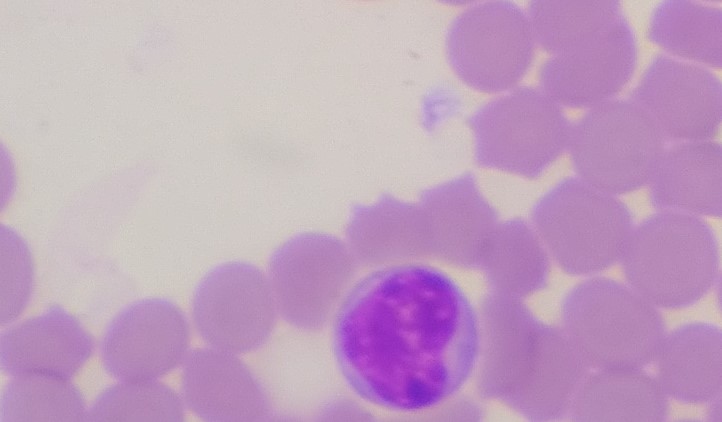
White blood cell type: Lymphocyte